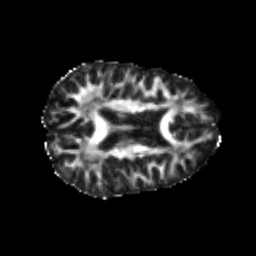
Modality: FA
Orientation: axial
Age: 22
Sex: female
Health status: healthy
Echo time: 0.074 s